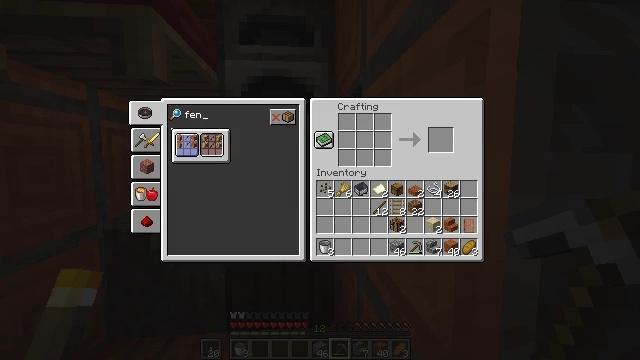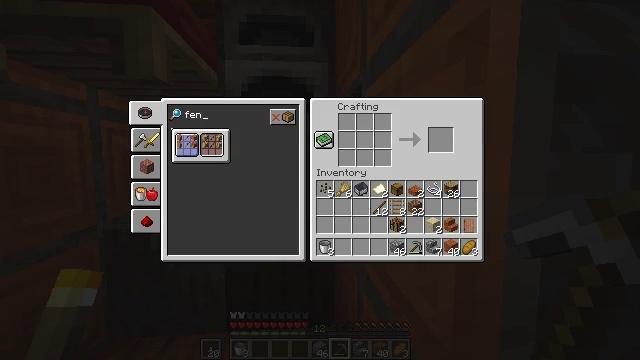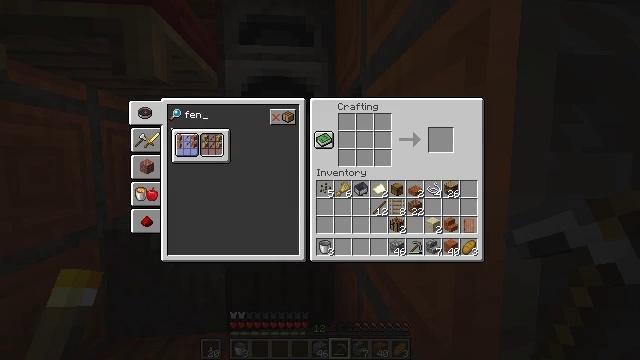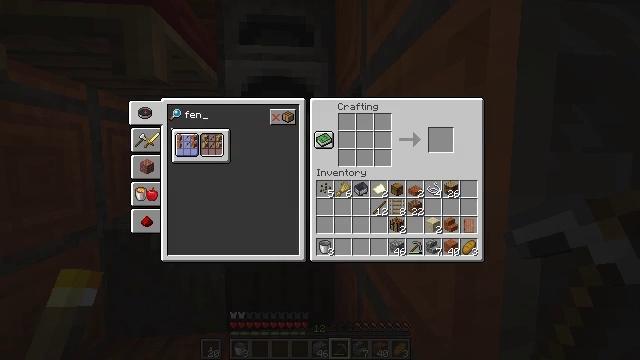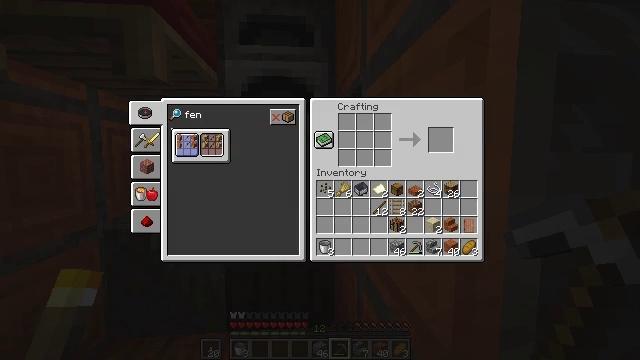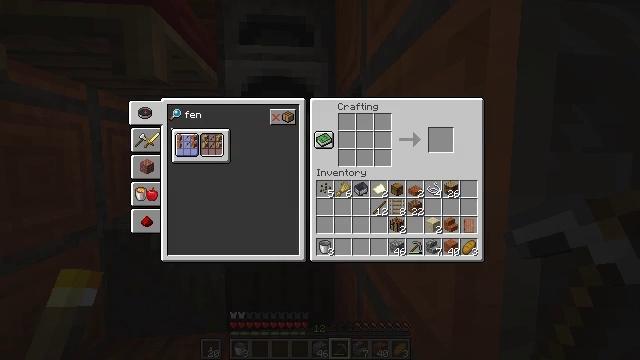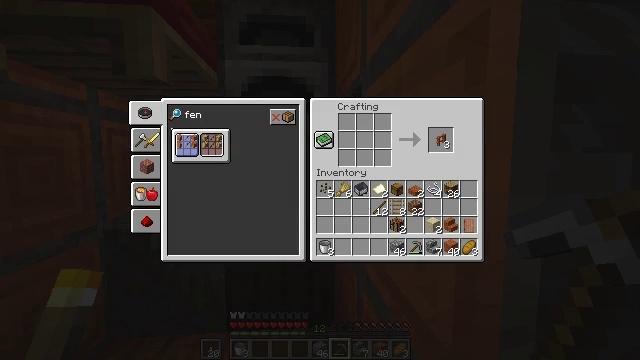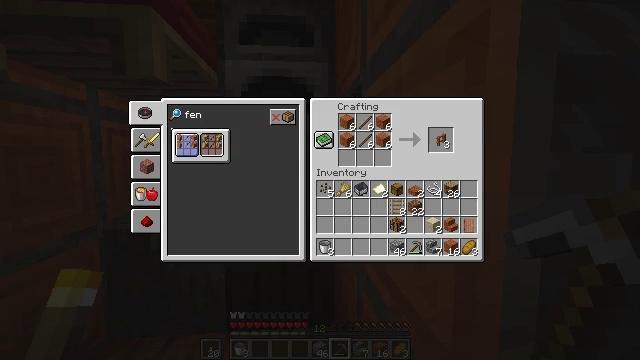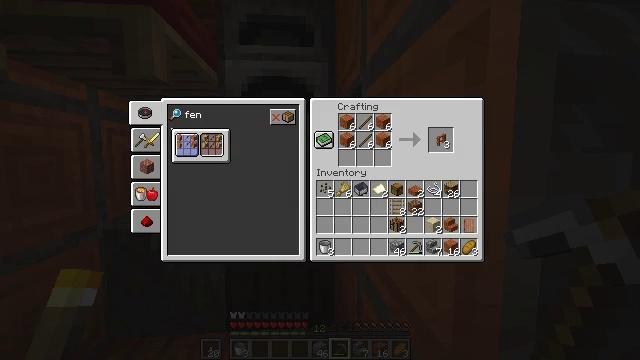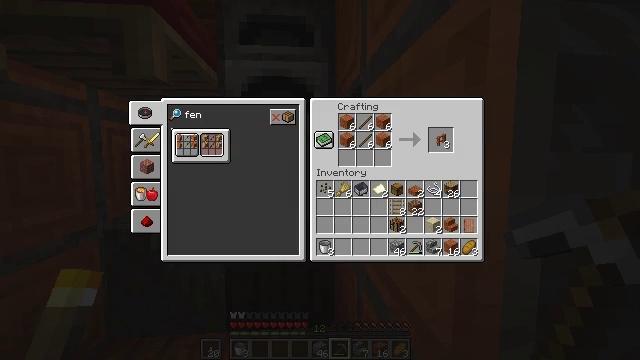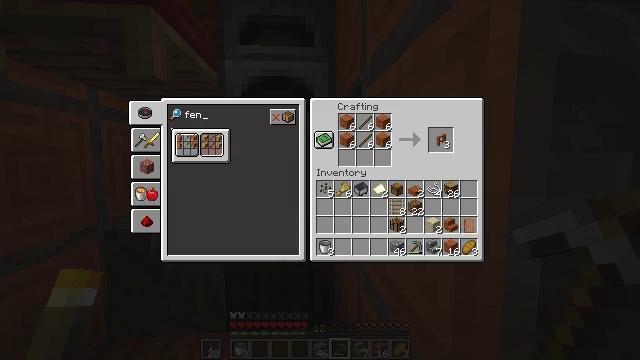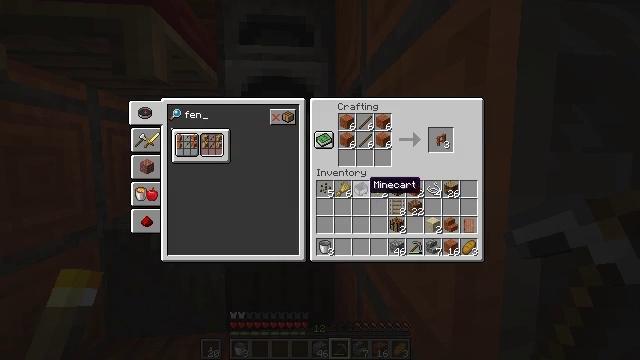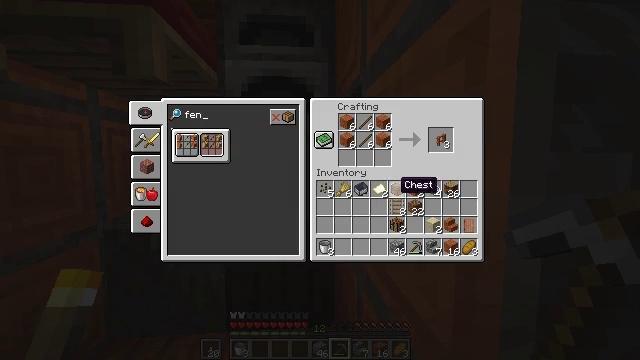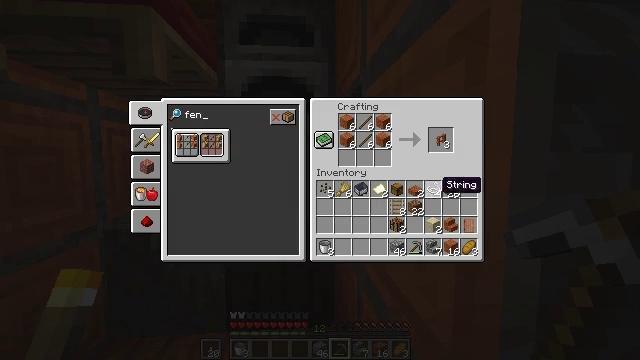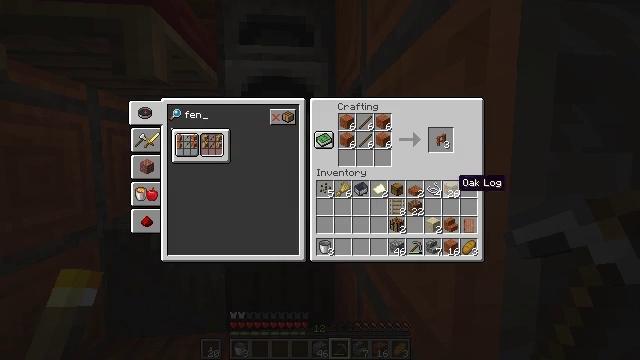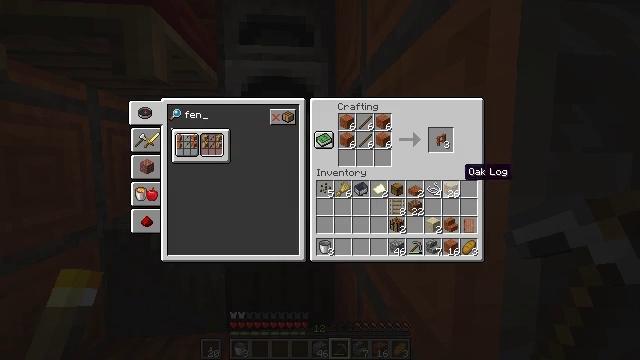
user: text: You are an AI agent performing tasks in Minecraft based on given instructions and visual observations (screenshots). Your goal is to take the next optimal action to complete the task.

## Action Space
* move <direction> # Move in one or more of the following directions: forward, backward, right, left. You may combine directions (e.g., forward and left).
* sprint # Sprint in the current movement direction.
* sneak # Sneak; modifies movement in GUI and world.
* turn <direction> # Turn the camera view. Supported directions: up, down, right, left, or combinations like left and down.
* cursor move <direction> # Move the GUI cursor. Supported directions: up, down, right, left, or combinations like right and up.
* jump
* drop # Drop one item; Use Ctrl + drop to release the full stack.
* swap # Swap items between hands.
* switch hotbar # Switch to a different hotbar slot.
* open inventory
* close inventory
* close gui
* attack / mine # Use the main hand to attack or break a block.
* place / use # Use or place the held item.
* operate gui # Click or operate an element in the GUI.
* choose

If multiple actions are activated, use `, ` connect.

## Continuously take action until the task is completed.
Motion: motion action
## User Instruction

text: Interact with the crafting table for an acacia fence.
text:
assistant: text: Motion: sneak, operate gui
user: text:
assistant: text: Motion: sneak, operate gui
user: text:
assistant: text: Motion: sneak
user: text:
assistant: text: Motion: sneak
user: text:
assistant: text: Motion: sneak
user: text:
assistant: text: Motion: sneak
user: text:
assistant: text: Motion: sneak
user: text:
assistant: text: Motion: sneak
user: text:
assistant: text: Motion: sneak, cursor move right and down
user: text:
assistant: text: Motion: sneak, cursor move right and down
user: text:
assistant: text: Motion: sneak, cursor move right and down
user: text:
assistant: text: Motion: sneak, cursor move right
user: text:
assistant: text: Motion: sneak, cursor move right
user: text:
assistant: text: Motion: sneak, cursor move right
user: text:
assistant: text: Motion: sneak, cursor move up
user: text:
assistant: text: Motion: sneak, cursor move up
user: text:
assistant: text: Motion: sneak, cursor move up
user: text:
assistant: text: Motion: sneak
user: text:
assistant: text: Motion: sneak
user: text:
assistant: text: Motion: sneak
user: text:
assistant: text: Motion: sneak
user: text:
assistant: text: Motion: sneak
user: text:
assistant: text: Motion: sneak
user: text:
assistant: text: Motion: sneak, operate gui
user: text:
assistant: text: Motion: sneak, operate gui
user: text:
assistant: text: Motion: sneak, operate gui
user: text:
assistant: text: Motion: sneak
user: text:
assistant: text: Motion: sneak
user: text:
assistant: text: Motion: sneak
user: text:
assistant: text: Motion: sneak